Question: A have the following CommandBar in my Windows Phone 8.1 (I'm using the Universal template):
'''
<Page.BottomAppBar>
<CommandBar>
<AppBarButton Label="add task" Click="GoToAddTask">
<AppBarButton.Icon>
<SymbolIcon Symbol="Add" />
</AppBarButton.Icon>
</AppBarButton>
<AppBarButton Label="sort by">
<AppBarButton.Icon>
<SymbolIcon Symbol="Sort" />
</AppBarButton.Icon>
<AppBarButton.Flyout>
<MenuFlyout>
<MenuFlyoutItem Command="{Binding SortByDate}" Text="Date" />
<MenuFlyoutItem Text="Priority" Command="{Binding SortByPriority}" />
<MenuFlyoutItem Text="Name" Command="{Binding SortByName}" />
</MenuFlyout>
</AppBarButton.Flyout>
</AppBarButton>
<AppBarButton Label="pin project" Command="{Binding PinProject}">
<AppBarButton.Icon>
<SymbolIcon Symbol="Pin" />
</AppBarButton.Icon>
</AppBarButton>
</CommandBar>
</Page.BottomAppBar>
'''
The problem is that when the user click the 'AppBarButton' "sort by", the Flyout's bottom edge seems to be stuck to the bottom of the screen behind the AppBar itself. Here is a screenshot:

I checked the Windows 8.1 equivalent and it works fine (as illustrated for example <URL>.
I assumes that the Flyout would be shown above the AppBar itself.
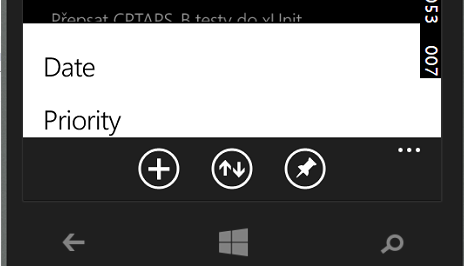
Answer: I believe this is a known issue. Instead of putting the MenuFlyout in-line, create it on the click event:
'''
private void AppBarButton_Click(object sender, RoutedEventArgs e)
{
MenuFlyout mf = (MenuFlyout)this.Resources["MyFlyout"];
mf.Placement = FlyoutPlacementMode.Bottom;
mf.ShowAt(this.root);
}
'''
See if that works.